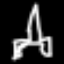
Label: The Eiffel Tower